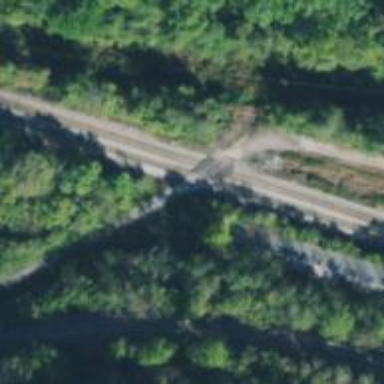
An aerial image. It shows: Level crossing along the railway.